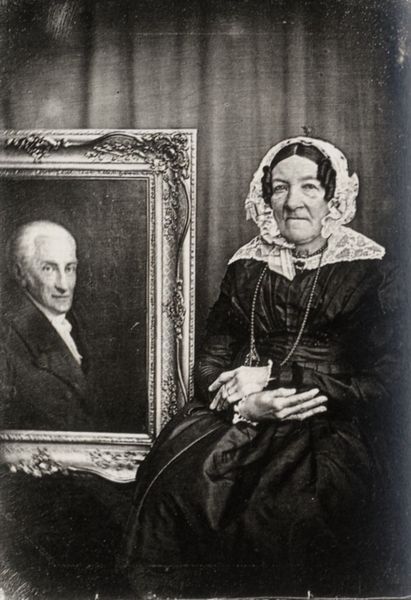
Titel: Anna Sophie Marschner (1771-1851) neben dem Ölgemälde ihres Mannes Andreas Tobias Marschner (1764-1840)
Künstler: Carl Ferdinand Stelzner
Standort: Hamburg
Institution: Museum für Kunst und Gewerbe
Schlagwörter: gemälde, hand, mann, schatten, weiß, sitzen, frau, frisur, grau, haar, kleid, licht, mund, nase, schwarz, stuhl, dame, tuch, haube, hochformat, alt, anzug, alte, augen, barock, falten, kragen, mensch, rahmen, spitze, tod, tot, trauer, bild, bildnis, goldrahmen, herr, hände, portrait, porträt, vorhang, haare, sitzend, paar, lippen, locken, mittelscheitel, poträt, seide, bilderrahmen, alte dame, kette, witwe, reflexe, ornamente, ramen, wiss, halskette, foto, fotografie, photographie, doppelportrait, doppelporträt, alter, schwarz weiß, verkniffen, potrtait, ehemann, photo, ehepaar, ehe, verstorben, bild im bild, oma, fotographie, schwar, überkreuzt, perrücke, andenken, schwaz weiss, weiße haare, frau mann, spitzenhaube, barockrahmen, 1900, léeod, alter haube, vorzhang